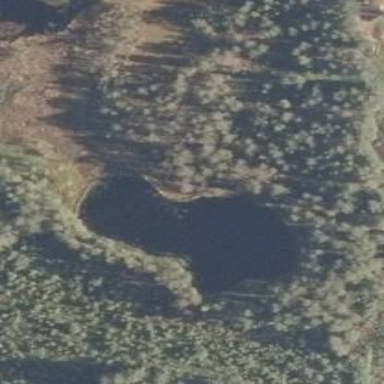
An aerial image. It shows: Pond surrounded by natural water.